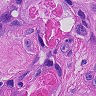
Metastatic tissue present: yes